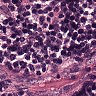
Metastatic tissue present: no